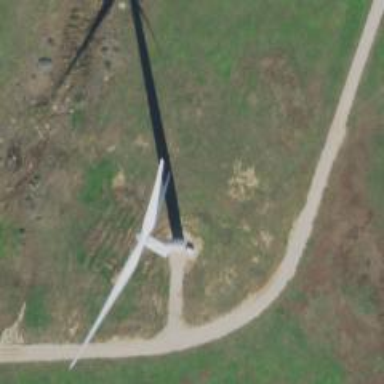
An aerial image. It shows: Wind generator powered by horizontal-axis wind turbine.